Question: I am using Maven and my configuration (which is most likely the default) produces this:

That means my compiled code is of the file. Largest inflation was caused by the GitHub API library - I am strongly considering that I'll just drop it.
But my question is about the small file, not the big one. Maven creates it for a reason right? Could I maybe somehow distribute it and have it work on clients' computers? and ?
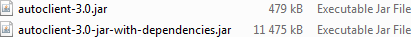
Answer: Given your question, your Maven project is most likely a 'jar' project that uses the 'maven-assembly-plugin' to generate an uber-jar. In your output, there are 2 different files that are the result of 2 completely different process.
---
'autoclient-3.0.jar' is what's called the main artifact. This is the primary result of the Maven build. It consists of the compiled classes in your project alone, packaged into a 'jar' by the 'maven-jar-plugin'. You have this file because your project has the 'jar' packaging. In Maven, the 'jar' packaging <URL>: among others, it includes an invocation of the 'jar:jar' goal, which creates this main JAR. But you have to realize that this JAR only contains classes. If you try to run the code, it will probably fail because the dependencies won't be there. What's its purpose if you can't run it then? Well, its purpose is to serve as a library for other projects, not as executable code.
Take, for example, a utility library that you would like to create: this library is not intended to be ran directly, it's intended to be used as a dependency for another project which will be executable. With the notion of <URL>, Maven will automatically include in the buildpath of the other project your library and all its transitive dependencies. As such, your library does not need to embed its dependencies directly: they will be resolved correctly during the build of the other project.
---
'autoclient-3.0-jar-with-dependencies.jar' is what's called an additional artifact. <URL> is really that: it aggregates all the dependencies and your code inside one big jar. The advantage is that you don't need to distribute separately the dependencies, they are already included in the JAR. But do note that its purpose is not to serve as a library, it is to be used as executable code.
Note that for a single project, it could make sense to keep both JAR: one intended to be used as a library (the main JAR) and the other intended to be used as runnable JAR.